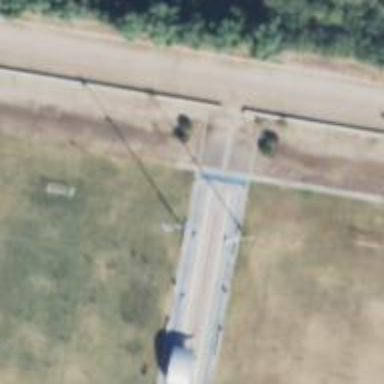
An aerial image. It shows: Mast structure.